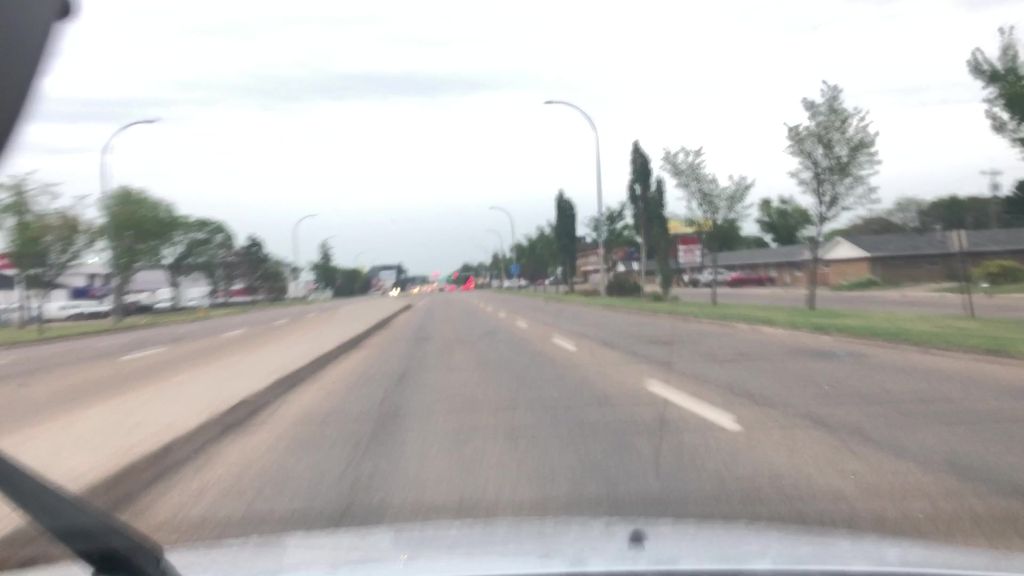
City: edmonton